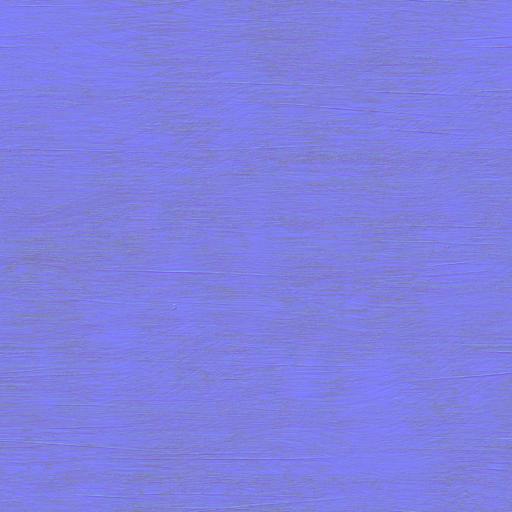
beige dark light rough smooth wood wooden